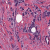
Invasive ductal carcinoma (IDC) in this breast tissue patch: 1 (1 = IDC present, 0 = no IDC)